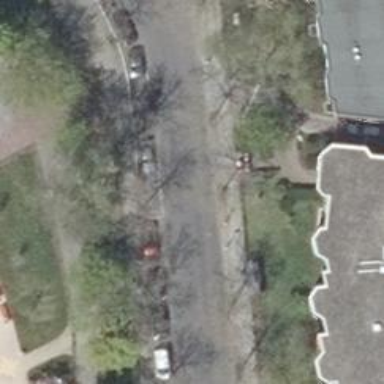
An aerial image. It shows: Residential road with asphalt surface. There are sidewalks on both sides of the road.